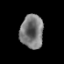
Tissue: prostate
Cell type: T cells
Senescence score: 0.3126
Nuclear area (px): 764
Mean DAPI intensity: 121.008